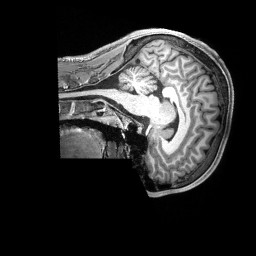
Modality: T1w
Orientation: sagittal
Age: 19
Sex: male
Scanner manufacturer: siemens
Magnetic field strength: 3 T
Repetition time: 2.3 s
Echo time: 0.00228 s